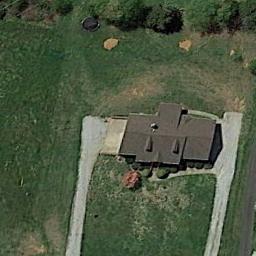
Label: residential